Question: '''
update Room set Status = case
when Room_Rev.In_DateTime IS NOT NULL and Room_Rev.Out_DateTime IS NULL
then 'U'
when Room_Rev.In_DateTime IS NOT NULL and Room_Rev.Out_DateTime IS NOT NULL
then 'A'
when Room.Status!='R' and Room.Status!='U' and Room.Status!='A'
then Room.Status
else 'R'
end
FROM Room JOIN Room_Rev
ON Room.Room_ID=Room_Rev.Room_ID
and
((Room_Rev.Start_Date >= '2015-03-22' and Room_Rev.End_Date <= '2015-03-22')
OR
(Room_Rev.Start_Date<= '2015-03-22' and Room_Rev.End_Date> '2015-03-22')
OR
(Room_Rev.Start_Date< '2015-03-22' and Room_Rev.End_Date>= '2015-03-22'))
'''
How to add order by Rev_ID desc in the query?
There are two table which is Room and Room_Rev,
they are one to many relationship

The last two row ROM0006 already fill the In_DateTime and Out_DateTime,
thus it regard check out,
and the last row insert new reservation,
the In_DateTime is null
thus i need the query return 'R' (Reserved status)
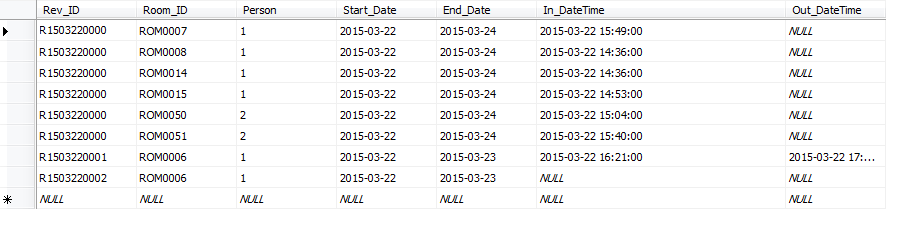
Answer: As one of the possible solutions I suggest a nested query instead of a join in UPDATE statement. The logic of the update is not completely clear to me, so I leave the final update for OP to correct order of sorting (Note I used 'top 1' and 'order by room_ID' in the nested SELECT statement). However, this approach allows to handle all usual techniques applicable for a SELECT.
'''
update Room set Status = (select TOP 1 case
when Room_Rev.In_DateTime IS NOT NULL and Room_Rev.Out_DateTime IS NULL
then 'U'
when Room_Rev.In_DateTime IS NOT NULL and Room_Rev.Out_DateTime IS NOT NULL
then 'A'
when Room.Status!='R' and Room.Status!='U' and Room.Status!='A'
then Room.Status
else 'R'
end
FROM Room_Rev
WHERE Room.Room_ID=Room_Rev.Room_ID
and
((Room_Rev.Start_Date >= '2015-03-22' and Room_Rev.End_Date <= '2015-03-22')
OR
(Room_Rev.Start_Date<= '2015-03-22' and Room_Rev.End_Date> '2015-03-22')
OR
(Room_Rev.Start_Date< '2015-03-22' and Room_Rev.End_Date>= '2015-03-22'))
ORDER BY Room_Rev.Room_Id
)
'''
PS. As a piece of advise I still assume that such approach is not valid. It prevents proper normalization of data. You'd rather have this information always queried dynamically when required, instead of writing static value to ROOM.status